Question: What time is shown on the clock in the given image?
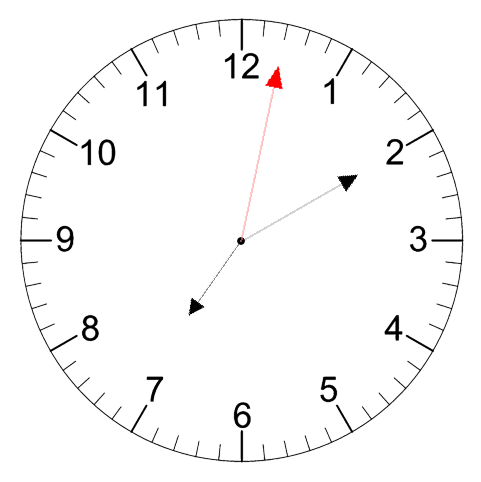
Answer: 07:10:02